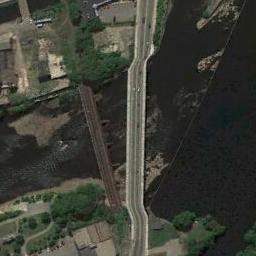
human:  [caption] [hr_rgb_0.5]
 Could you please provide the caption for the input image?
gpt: Two bridges built on a dark green river and some green plants on both sides of the river .

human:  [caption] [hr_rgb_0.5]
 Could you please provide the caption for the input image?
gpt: The water under the bridge is green .

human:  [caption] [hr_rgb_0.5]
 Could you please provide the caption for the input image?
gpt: Two bridges are over the river with some buildings and trees beside .

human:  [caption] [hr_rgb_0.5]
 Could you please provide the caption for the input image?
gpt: Two cross-triangular bridges connect the land on both sides of the deep blue river, With many buildings on the land .

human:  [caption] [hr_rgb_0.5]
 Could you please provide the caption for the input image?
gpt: A lot of trees are around the bridge .